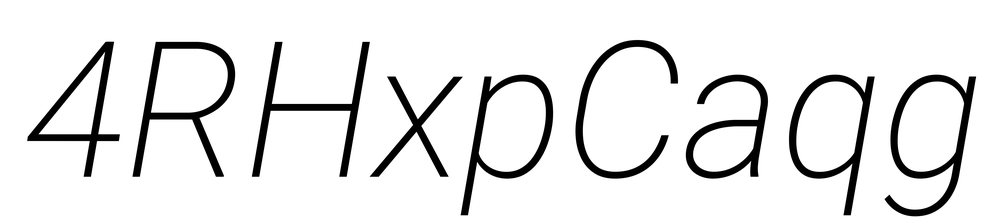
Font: Roboto-Italic_ExtraLight_Italic